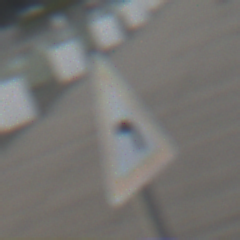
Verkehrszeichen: KurveLinks
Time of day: SunriseSunset
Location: Outdoor (Urban)
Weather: PartlyCloudy
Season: NotSpecified
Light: Natural